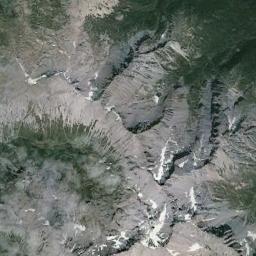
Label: mountain